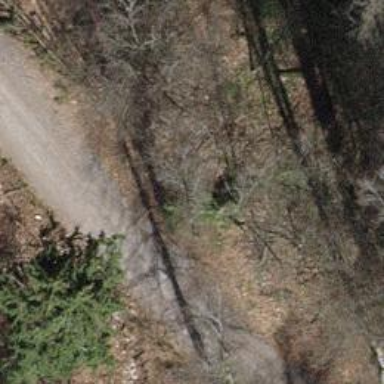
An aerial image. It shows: Gravel track road.